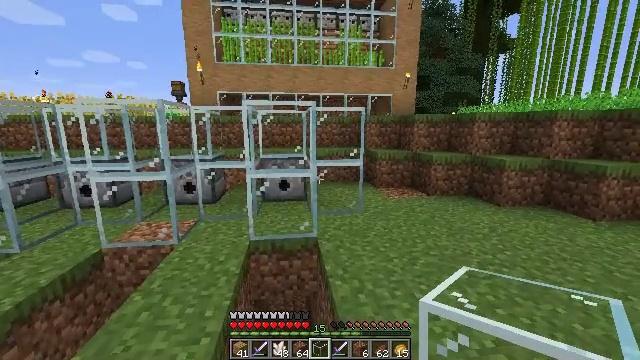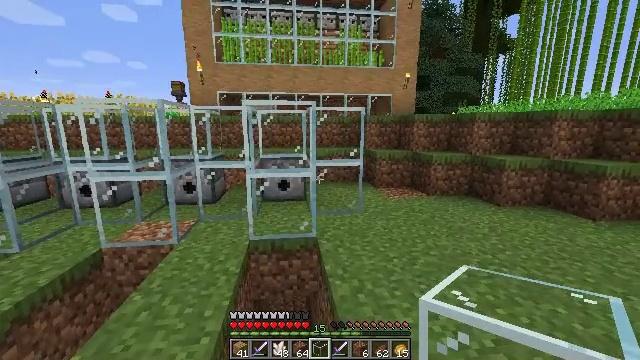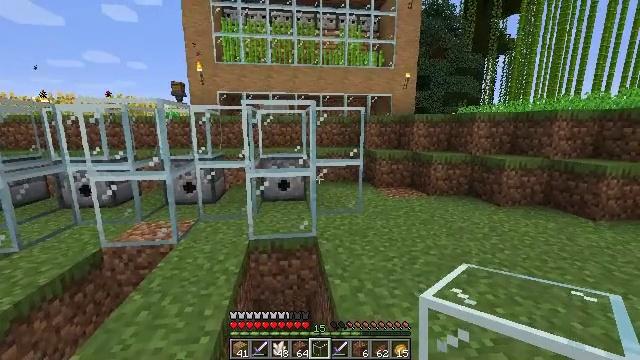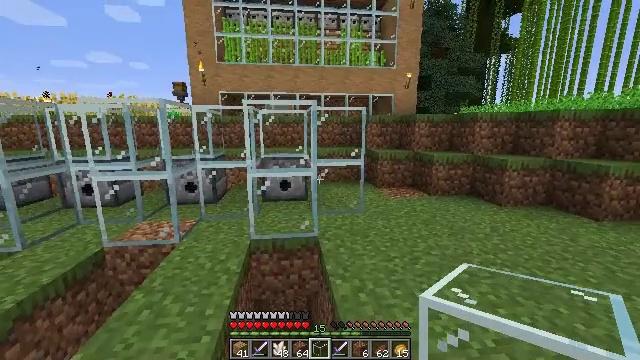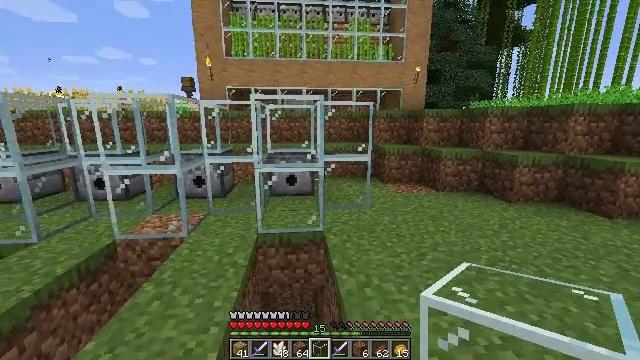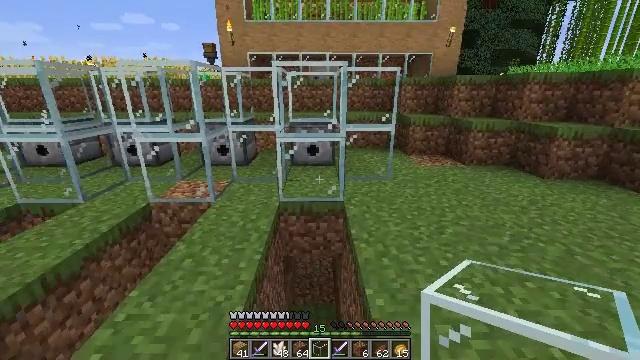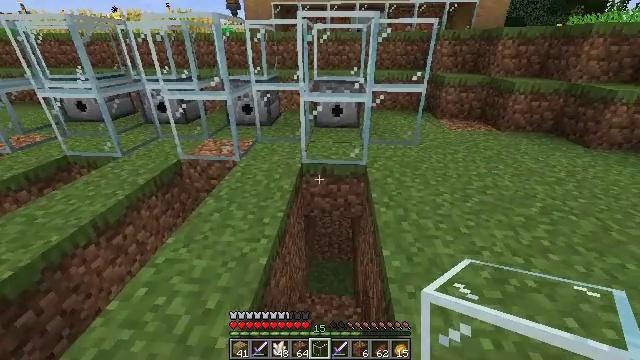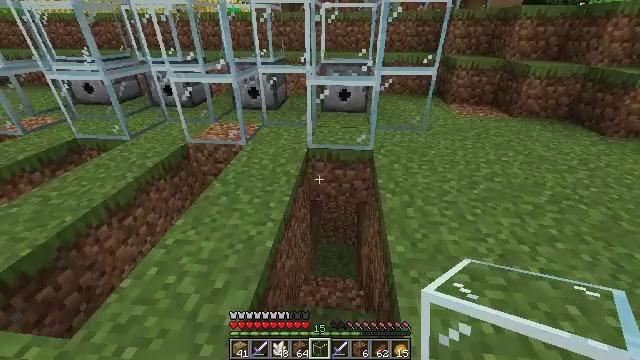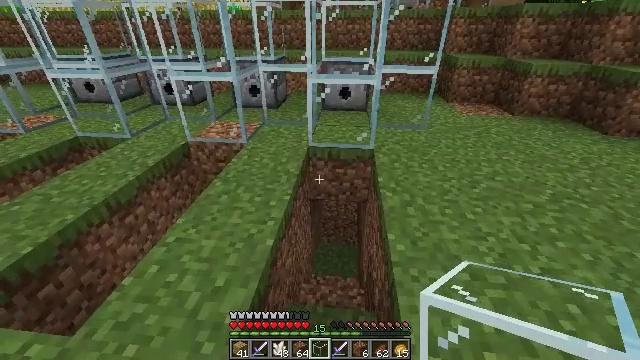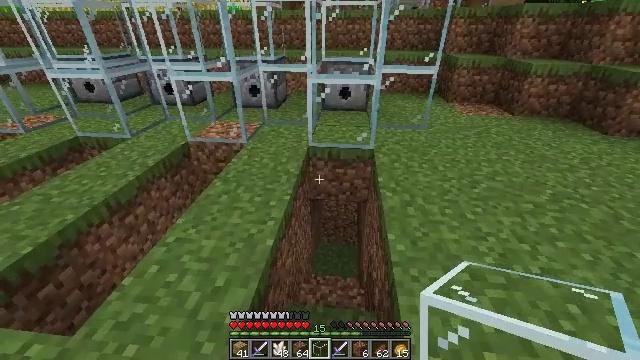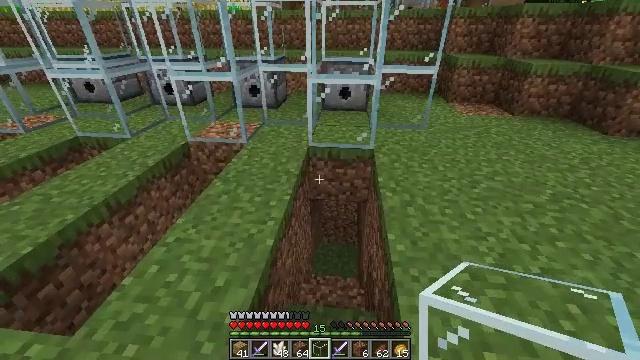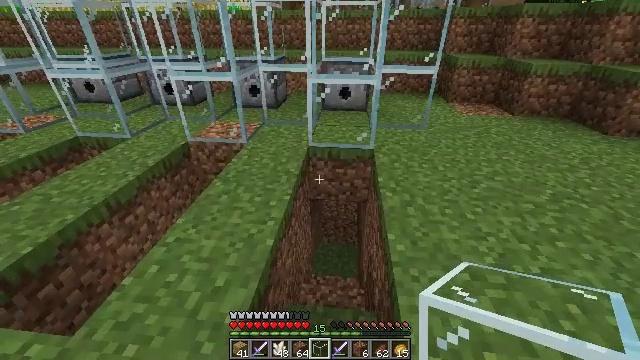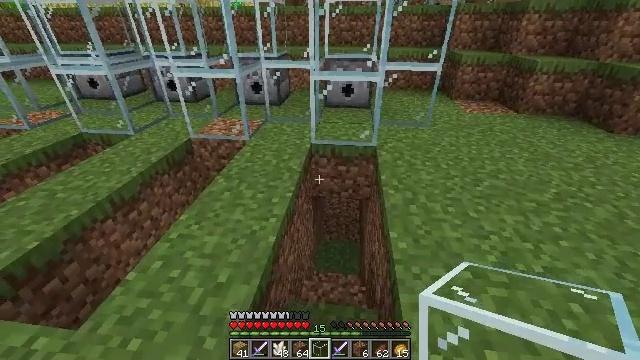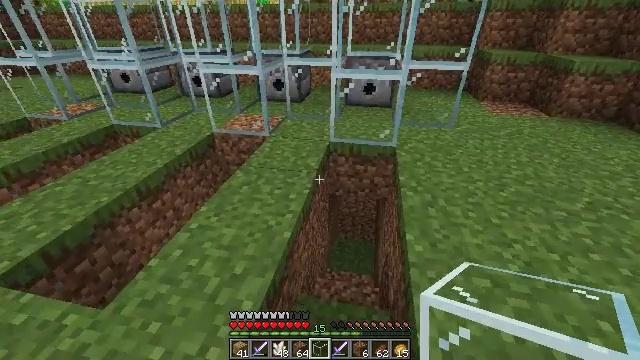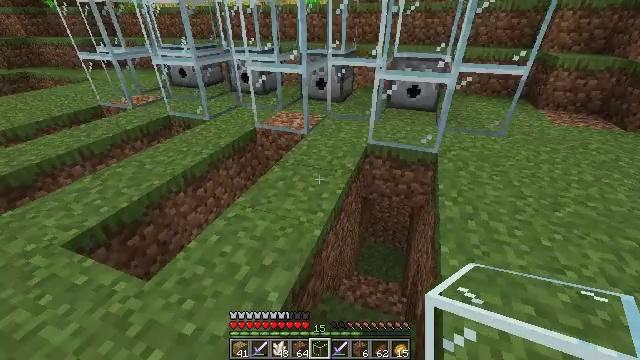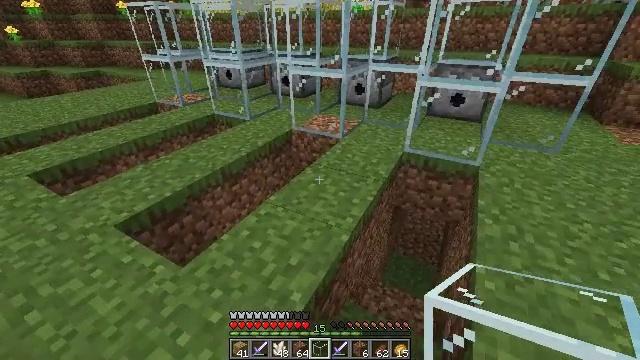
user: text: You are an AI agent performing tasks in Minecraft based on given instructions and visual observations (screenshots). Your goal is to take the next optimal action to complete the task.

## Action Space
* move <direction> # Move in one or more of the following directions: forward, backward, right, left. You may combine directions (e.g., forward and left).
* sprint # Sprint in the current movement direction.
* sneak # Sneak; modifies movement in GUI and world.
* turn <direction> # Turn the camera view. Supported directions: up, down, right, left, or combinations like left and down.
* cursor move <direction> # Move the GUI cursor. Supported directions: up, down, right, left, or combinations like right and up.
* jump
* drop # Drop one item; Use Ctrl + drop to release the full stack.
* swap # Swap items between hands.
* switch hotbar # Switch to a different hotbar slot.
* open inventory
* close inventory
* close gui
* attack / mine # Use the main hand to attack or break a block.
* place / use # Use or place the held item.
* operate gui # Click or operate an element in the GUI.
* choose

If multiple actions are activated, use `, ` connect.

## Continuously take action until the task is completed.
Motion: motion action
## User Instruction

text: Use the crafting table to make a minecart.
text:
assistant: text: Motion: no_op
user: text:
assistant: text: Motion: no_op
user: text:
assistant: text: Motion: no_op
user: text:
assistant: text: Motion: turn left and down
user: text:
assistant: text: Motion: turn left and down
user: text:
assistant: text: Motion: turn left and down
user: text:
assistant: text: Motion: turn left and down
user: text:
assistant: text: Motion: no_op
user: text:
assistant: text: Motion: no_op
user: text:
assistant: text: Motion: no_op
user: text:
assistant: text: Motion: no_op
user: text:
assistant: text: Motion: no_op
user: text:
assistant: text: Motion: turn left
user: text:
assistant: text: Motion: turn left
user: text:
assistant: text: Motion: turn left
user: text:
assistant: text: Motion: move forward and move left, turn left
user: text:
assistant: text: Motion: move forward and move left
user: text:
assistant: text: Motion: move forward and move left
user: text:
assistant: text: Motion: move forward and move left
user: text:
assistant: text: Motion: move forward and move left
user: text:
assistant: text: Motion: move forward and move left
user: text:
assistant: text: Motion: move forward and move left
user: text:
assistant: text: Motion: move forward and move left
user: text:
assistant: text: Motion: move forward and move left
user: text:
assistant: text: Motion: move forward and move left
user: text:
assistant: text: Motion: move forward and move left
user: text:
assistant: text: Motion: move forward and move left
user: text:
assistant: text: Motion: move forward and move left
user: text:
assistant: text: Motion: move forward and move left, turn right
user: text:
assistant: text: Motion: move forward and move left, turn right